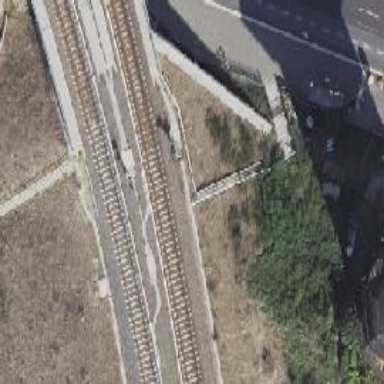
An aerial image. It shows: Railway signal.